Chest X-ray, PA view. Patient: 41 years old, sex M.
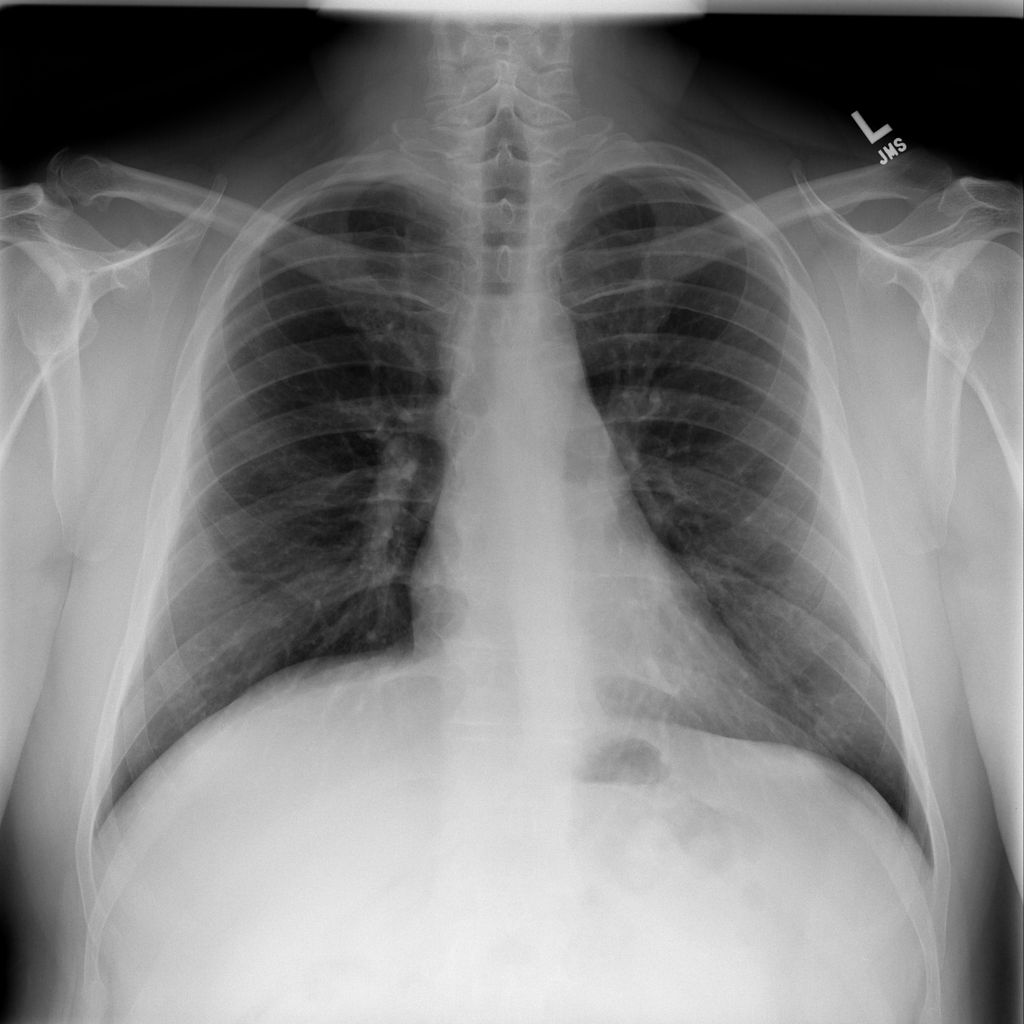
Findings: No Finding